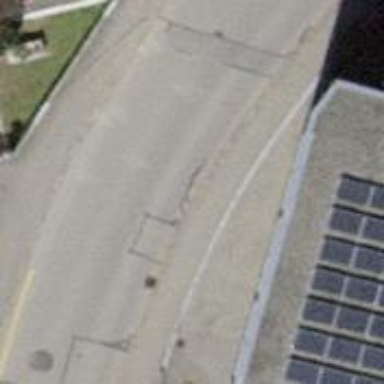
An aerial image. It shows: Asphalt sidewalk.